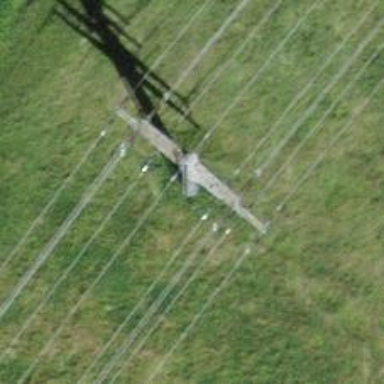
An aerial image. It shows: There is power line with 10 cables.